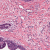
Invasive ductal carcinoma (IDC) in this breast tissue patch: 0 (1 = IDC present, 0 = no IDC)